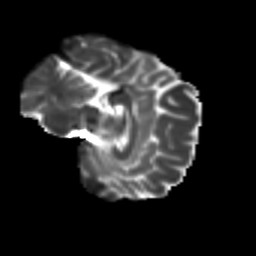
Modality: T2w
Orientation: sagittal
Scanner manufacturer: siemens
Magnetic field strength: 3 T
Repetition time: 9.2 s
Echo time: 0.084 s